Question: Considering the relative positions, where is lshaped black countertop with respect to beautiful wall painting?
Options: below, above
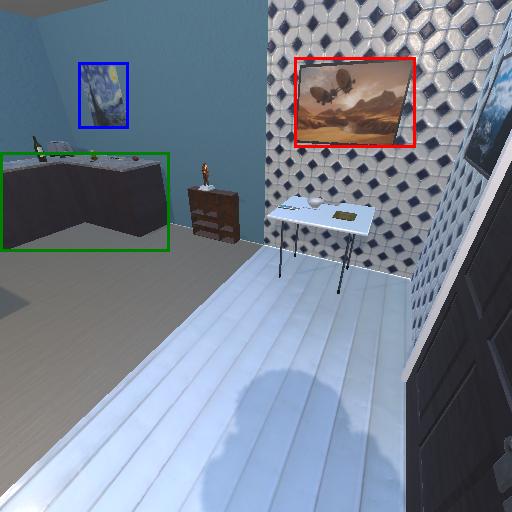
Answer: below